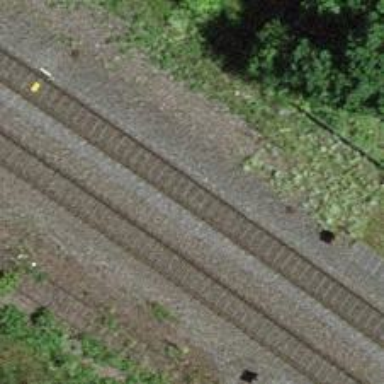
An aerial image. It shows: Railway bridge.